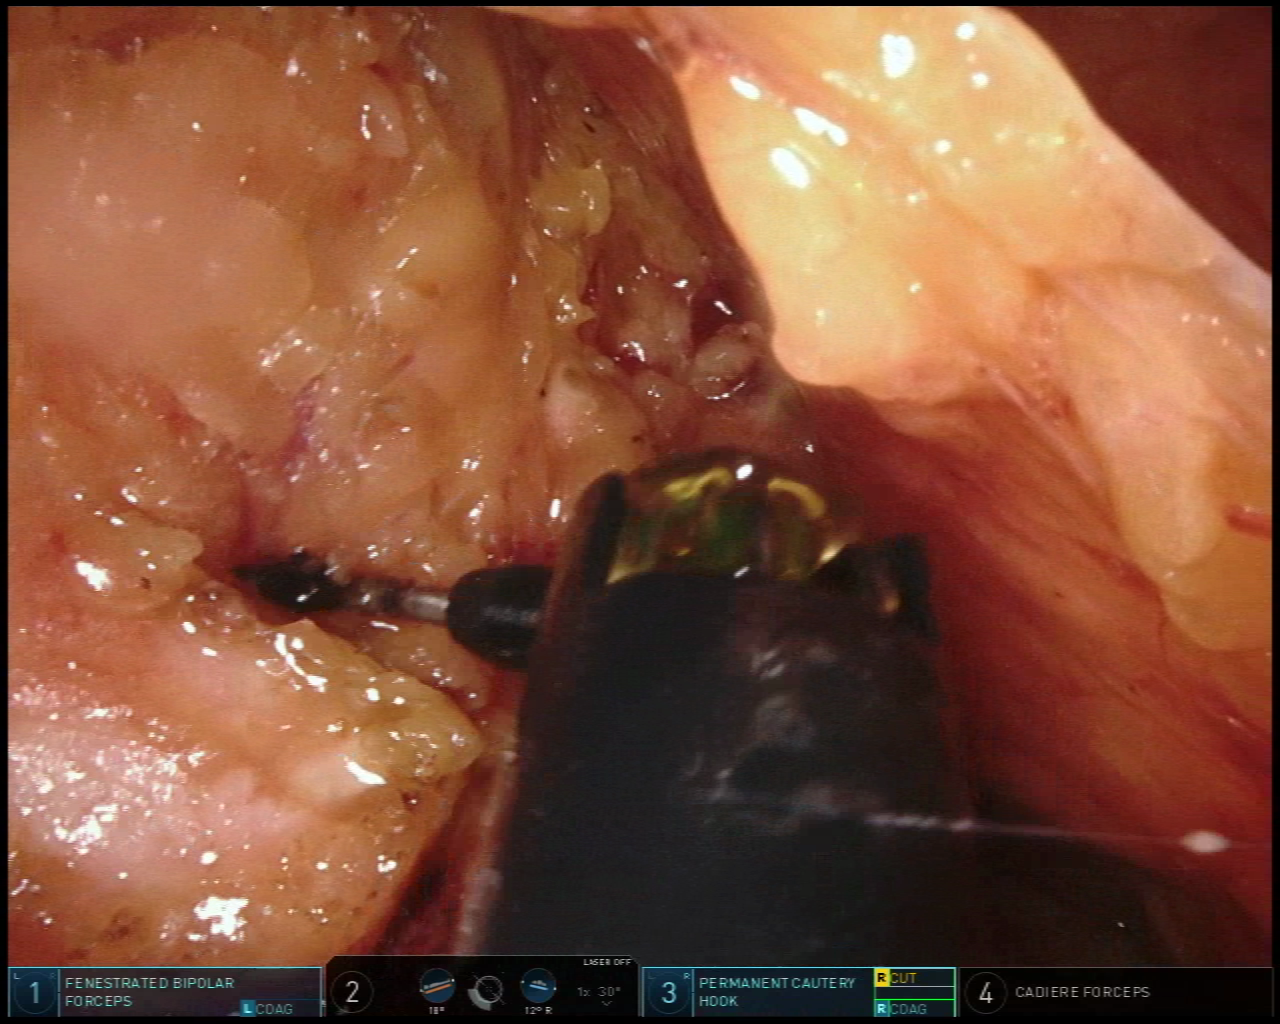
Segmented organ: pancreas
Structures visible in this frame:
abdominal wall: no
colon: no
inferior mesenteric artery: no
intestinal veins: no
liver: no
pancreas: yes
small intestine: no
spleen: no
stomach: no
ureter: no
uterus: no
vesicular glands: no